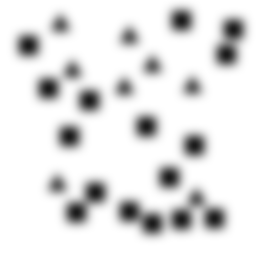
Squares: 16
Triangles: 8
Stars: 0
Total shapes: 24